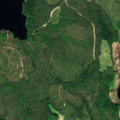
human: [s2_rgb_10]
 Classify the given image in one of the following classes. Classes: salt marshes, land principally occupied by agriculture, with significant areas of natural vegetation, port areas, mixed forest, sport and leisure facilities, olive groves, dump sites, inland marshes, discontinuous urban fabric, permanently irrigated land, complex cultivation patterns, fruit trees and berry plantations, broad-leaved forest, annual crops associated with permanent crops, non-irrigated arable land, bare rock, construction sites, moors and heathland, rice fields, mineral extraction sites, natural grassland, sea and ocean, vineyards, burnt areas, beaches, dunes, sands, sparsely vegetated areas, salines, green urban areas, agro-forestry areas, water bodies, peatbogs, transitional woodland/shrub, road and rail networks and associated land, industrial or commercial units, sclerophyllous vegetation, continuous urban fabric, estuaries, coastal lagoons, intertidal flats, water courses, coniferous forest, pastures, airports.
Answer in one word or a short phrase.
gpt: coniferous forest, water bodies